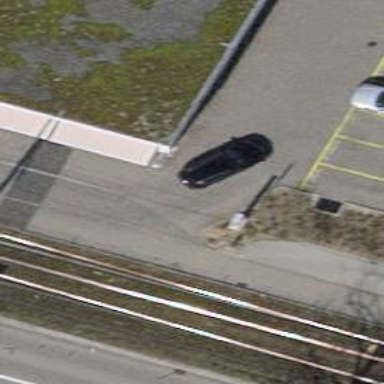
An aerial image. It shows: Asphalt parking aisle designated as service road.